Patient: sex F, age 36
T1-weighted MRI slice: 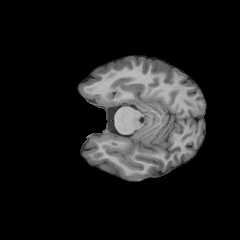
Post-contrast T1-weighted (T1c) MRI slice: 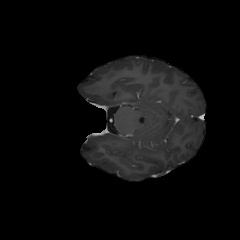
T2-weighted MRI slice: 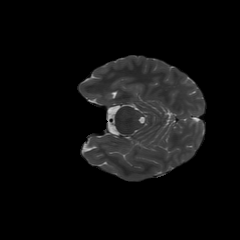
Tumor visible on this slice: no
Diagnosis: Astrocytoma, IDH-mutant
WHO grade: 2